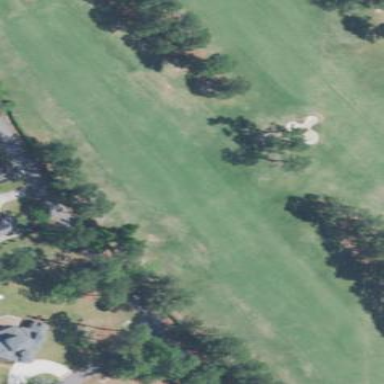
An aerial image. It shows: Golf fairway surrounded by grass.